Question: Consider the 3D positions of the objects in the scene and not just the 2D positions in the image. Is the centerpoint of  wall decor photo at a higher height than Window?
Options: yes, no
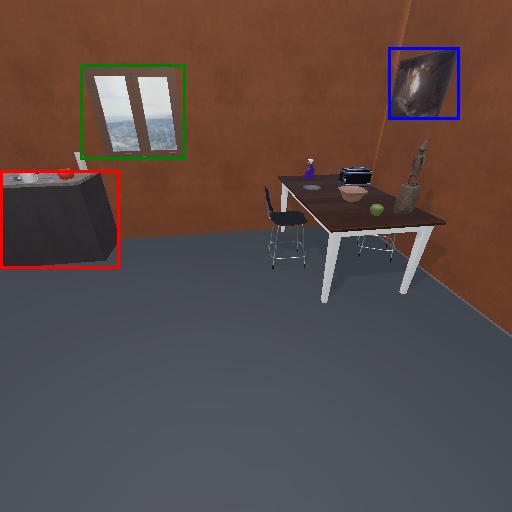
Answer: yes